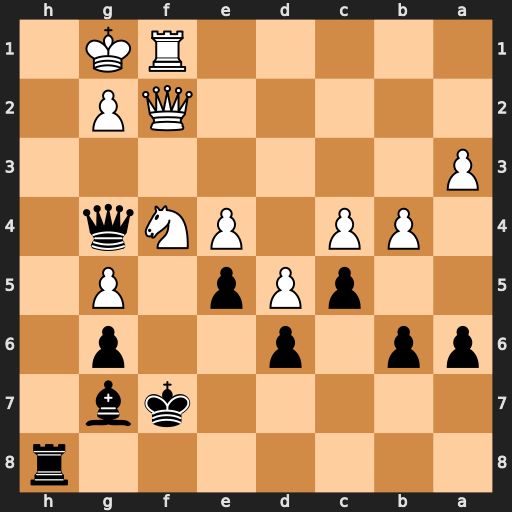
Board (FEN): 7r/5kb1/pp1p2p1/2pPp1P1/1PP1PNq1/P7/5QP1/5RK1
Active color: b
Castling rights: -
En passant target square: -
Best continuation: exf4 Qxf4+ Qxf4